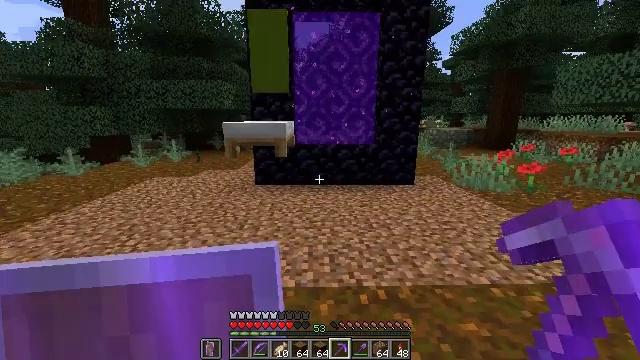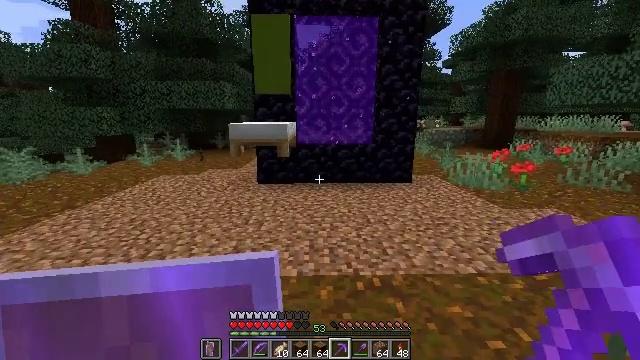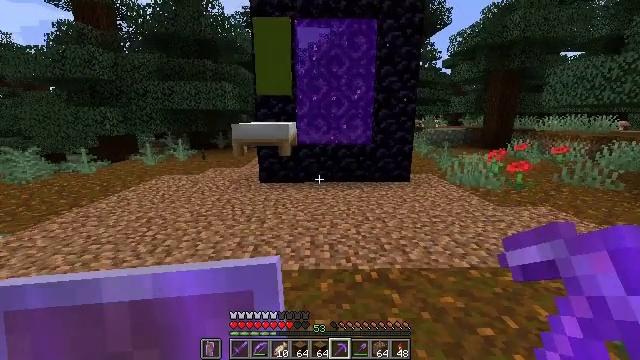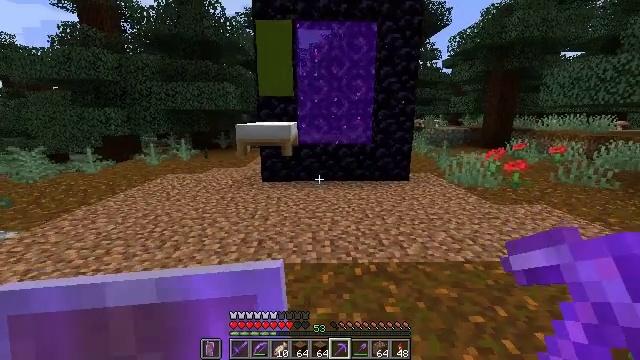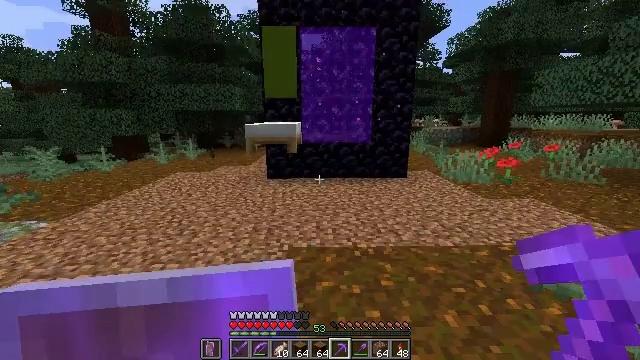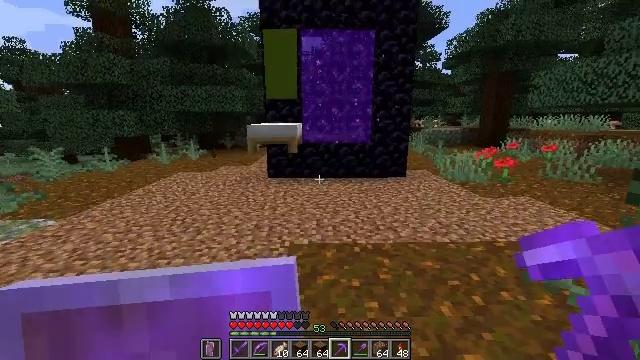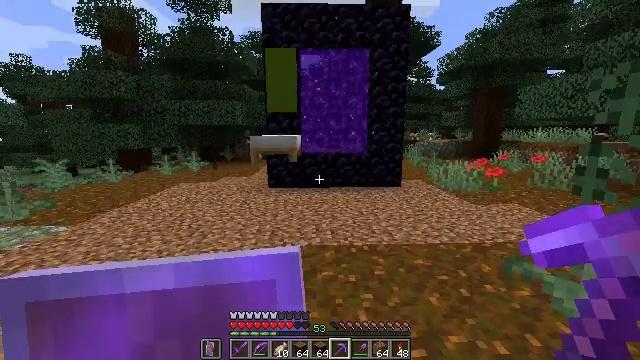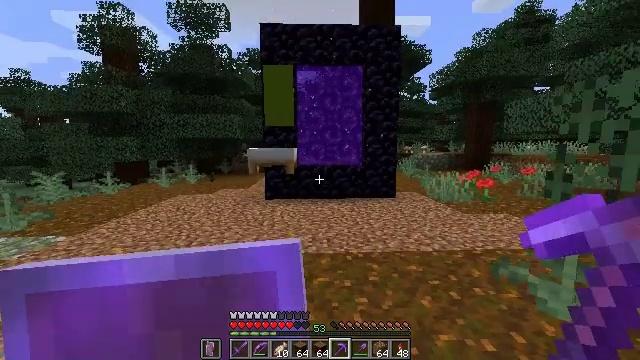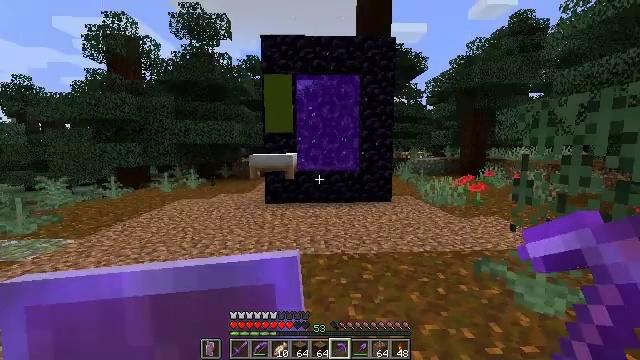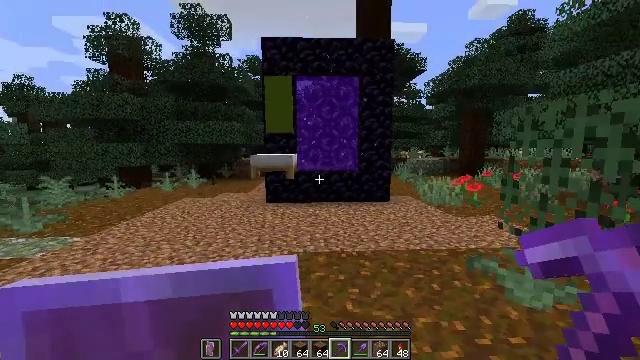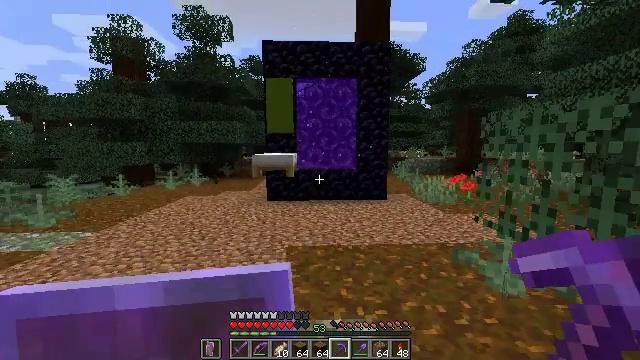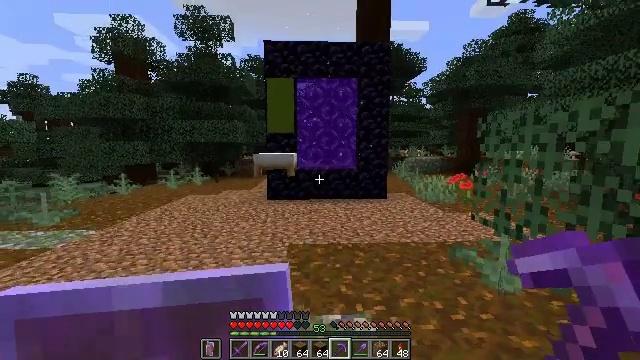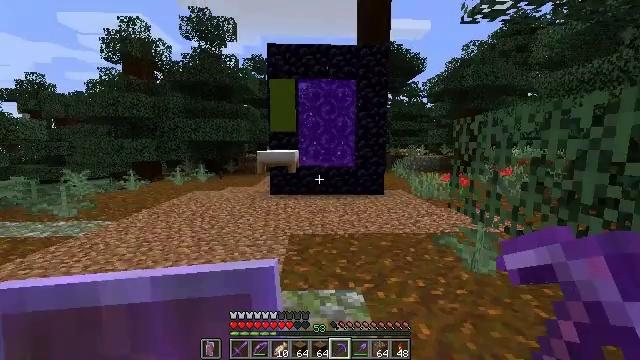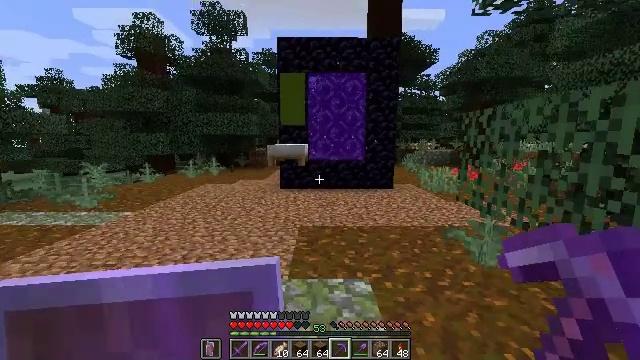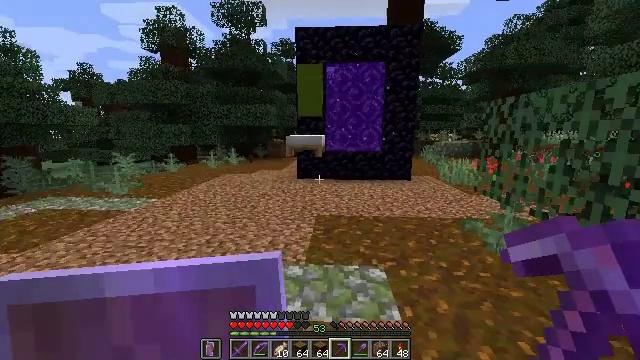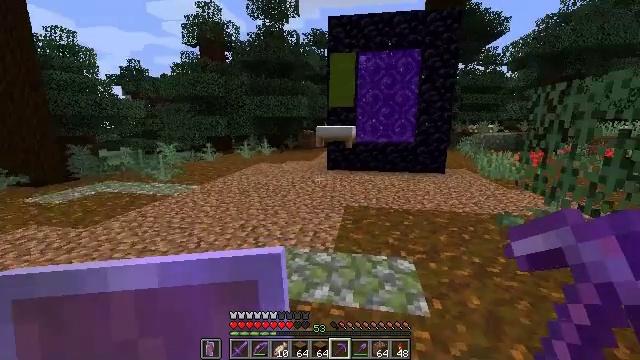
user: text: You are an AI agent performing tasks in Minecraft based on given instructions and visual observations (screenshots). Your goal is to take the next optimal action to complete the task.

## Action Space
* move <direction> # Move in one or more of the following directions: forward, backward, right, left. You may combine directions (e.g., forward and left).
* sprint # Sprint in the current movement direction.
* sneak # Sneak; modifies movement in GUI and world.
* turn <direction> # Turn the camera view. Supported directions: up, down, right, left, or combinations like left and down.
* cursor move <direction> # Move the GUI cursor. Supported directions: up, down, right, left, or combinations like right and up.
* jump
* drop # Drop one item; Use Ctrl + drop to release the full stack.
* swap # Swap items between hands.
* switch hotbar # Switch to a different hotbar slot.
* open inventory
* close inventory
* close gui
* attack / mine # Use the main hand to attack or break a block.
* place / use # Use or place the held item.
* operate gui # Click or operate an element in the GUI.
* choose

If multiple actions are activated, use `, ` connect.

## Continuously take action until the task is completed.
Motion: motion action
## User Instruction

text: Get dirt block.
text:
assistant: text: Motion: move back
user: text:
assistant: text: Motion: move back
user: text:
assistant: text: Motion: move back
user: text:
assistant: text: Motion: move back
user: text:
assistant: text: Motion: move back
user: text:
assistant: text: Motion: move back, turn up
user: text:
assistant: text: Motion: move back, turn up
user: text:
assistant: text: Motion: move back, turn up
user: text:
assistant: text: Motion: move back
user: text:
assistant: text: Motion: move back
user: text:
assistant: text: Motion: move back
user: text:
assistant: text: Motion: move back
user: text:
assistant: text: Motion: turn left and down
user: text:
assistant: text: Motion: turn left and down
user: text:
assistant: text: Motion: turn left and down
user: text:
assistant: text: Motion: turn left and down
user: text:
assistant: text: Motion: move forward, turn left and down
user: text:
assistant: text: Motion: move forward, turn left
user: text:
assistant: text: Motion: move forward, turn left
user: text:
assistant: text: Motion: move forward
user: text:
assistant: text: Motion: move forward
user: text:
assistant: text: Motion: move forward
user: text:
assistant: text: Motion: move forward
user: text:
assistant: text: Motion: move forward
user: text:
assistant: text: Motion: move forward
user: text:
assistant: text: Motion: move forward
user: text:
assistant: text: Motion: move forward
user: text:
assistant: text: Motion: move forward
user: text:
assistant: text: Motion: move forward
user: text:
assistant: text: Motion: move forward